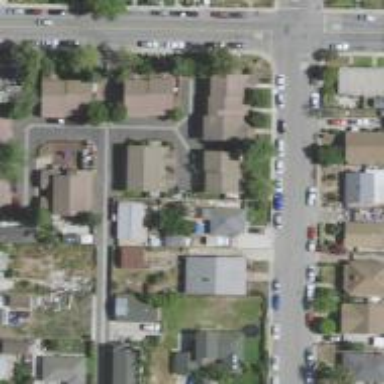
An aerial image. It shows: Alley classified as service road.